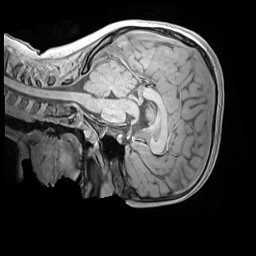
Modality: MP2RAGE
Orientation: sagittal
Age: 9
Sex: male
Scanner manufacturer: siemens
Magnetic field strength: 3 T
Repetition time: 4 s
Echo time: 0.00303 s